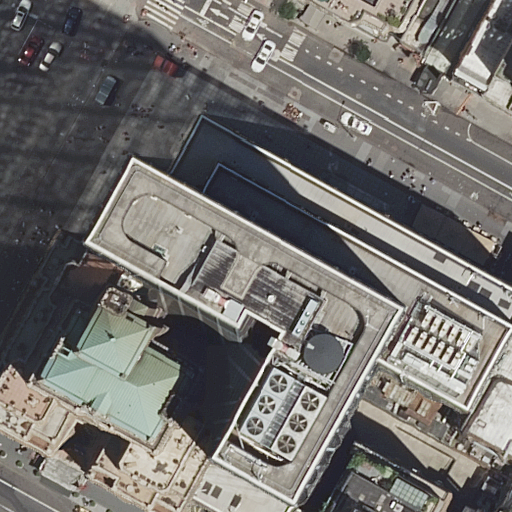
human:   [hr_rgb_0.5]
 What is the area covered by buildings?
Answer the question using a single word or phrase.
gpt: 3004m2

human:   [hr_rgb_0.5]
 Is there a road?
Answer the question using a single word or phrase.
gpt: yes

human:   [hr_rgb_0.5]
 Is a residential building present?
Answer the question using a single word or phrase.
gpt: yes

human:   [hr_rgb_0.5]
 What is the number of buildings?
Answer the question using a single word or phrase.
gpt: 10

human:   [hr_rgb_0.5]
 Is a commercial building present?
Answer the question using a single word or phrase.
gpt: yes

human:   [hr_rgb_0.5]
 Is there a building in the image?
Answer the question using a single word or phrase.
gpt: yes

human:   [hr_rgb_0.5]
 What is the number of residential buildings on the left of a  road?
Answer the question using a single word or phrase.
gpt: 1

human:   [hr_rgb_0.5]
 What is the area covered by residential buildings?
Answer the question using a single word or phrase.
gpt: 2968m2

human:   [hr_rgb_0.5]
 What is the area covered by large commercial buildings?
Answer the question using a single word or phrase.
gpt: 0m2

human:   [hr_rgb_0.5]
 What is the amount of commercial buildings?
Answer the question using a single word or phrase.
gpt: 1

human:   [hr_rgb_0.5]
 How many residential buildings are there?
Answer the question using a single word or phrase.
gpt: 9

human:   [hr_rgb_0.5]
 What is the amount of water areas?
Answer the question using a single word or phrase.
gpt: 0

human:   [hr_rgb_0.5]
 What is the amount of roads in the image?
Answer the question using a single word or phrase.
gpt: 3

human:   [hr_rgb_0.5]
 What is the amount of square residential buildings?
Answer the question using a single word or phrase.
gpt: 0

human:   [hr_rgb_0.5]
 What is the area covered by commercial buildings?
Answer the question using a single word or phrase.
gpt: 35m2

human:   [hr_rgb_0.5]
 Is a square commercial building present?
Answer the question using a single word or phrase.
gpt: no

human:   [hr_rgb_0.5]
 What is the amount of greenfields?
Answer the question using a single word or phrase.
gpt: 0

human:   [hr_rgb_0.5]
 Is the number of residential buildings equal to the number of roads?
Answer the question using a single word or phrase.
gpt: no

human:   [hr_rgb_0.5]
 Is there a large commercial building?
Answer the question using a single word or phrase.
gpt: no

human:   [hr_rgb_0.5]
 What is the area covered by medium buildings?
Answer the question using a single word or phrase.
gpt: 645m2

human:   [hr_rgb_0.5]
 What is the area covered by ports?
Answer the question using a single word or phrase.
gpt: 0m2

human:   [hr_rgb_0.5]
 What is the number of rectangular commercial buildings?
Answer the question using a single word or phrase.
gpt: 1

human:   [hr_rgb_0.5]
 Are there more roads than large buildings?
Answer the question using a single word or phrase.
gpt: yes

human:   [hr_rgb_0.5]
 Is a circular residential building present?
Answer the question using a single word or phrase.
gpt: no

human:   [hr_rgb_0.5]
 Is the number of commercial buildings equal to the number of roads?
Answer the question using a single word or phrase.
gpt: no

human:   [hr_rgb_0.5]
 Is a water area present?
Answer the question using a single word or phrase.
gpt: no

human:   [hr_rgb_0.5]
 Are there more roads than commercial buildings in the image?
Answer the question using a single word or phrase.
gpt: yes

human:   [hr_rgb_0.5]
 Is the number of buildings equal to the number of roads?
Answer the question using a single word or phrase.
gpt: no

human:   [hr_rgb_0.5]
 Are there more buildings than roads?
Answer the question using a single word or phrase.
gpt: yes

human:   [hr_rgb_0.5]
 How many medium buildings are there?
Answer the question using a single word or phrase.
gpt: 3

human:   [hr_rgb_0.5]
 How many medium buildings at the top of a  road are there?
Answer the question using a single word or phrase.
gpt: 1

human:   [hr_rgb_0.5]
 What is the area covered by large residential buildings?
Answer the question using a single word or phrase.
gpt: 2250m2

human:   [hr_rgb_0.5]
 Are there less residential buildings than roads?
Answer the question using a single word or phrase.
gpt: no

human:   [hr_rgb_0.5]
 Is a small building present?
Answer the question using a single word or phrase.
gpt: yes

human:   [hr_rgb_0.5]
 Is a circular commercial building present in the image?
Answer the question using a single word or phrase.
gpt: no

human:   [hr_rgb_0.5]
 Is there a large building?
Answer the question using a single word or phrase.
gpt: yes

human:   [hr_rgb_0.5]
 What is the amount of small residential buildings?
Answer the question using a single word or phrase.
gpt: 4

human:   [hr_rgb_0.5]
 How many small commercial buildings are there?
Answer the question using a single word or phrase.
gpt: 1

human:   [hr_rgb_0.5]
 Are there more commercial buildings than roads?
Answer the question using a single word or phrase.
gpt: no

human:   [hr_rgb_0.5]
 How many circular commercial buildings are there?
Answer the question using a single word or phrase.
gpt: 0

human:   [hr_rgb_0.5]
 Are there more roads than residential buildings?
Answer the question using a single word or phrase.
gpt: no

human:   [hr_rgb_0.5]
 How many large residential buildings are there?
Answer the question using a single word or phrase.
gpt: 2

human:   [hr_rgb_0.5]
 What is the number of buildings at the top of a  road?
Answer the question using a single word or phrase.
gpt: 5

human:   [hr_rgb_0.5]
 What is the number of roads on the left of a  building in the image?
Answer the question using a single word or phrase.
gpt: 2

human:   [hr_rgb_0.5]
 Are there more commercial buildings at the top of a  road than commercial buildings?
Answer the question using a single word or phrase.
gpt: no

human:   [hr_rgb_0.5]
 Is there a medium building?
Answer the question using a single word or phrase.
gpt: yes

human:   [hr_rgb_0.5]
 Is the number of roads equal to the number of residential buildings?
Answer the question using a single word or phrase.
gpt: no

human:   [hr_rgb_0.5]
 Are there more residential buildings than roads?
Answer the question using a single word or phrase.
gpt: yes

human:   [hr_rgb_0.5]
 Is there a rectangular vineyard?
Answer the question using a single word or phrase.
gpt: no

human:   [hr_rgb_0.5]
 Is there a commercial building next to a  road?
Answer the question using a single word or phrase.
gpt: yes

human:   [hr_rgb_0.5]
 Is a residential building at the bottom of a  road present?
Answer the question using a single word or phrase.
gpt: yes

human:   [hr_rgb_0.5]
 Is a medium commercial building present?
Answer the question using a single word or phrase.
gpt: no

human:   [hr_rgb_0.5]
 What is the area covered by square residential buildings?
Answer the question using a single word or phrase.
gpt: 0m2

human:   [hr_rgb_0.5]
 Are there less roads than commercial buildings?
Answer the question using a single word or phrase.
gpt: no

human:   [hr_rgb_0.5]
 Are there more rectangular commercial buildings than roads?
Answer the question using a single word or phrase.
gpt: no

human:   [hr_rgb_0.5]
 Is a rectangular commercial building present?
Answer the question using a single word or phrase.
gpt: yes

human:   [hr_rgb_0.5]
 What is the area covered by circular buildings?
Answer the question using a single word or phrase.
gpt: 0m2

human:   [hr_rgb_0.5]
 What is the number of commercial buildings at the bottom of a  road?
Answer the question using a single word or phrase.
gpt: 1

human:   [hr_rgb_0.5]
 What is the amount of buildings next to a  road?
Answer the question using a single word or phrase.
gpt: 10

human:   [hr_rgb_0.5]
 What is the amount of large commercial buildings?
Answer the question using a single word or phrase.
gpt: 0

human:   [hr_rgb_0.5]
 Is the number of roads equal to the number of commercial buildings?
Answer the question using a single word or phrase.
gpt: no

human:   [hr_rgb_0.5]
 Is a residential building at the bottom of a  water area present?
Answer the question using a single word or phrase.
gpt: no

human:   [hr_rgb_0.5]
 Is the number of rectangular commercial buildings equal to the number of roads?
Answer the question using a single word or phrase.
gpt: no

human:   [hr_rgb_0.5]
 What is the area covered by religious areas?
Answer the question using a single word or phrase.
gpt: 0m2